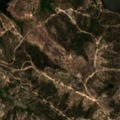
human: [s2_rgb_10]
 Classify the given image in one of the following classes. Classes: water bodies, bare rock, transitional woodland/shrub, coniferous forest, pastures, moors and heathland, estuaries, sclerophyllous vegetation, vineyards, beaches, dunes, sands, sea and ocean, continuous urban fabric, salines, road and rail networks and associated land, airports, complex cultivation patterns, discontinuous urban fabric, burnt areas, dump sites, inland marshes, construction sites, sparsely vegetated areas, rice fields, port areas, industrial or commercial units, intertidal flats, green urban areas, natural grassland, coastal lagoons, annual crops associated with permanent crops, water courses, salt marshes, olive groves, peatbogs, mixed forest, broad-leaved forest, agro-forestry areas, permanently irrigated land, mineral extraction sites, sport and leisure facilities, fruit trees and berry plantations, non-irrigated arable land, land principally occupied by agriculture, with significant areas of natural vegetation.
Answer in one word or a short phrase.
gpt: agro-forestry areas, broad-leaved forest, mixed forest, water bodies